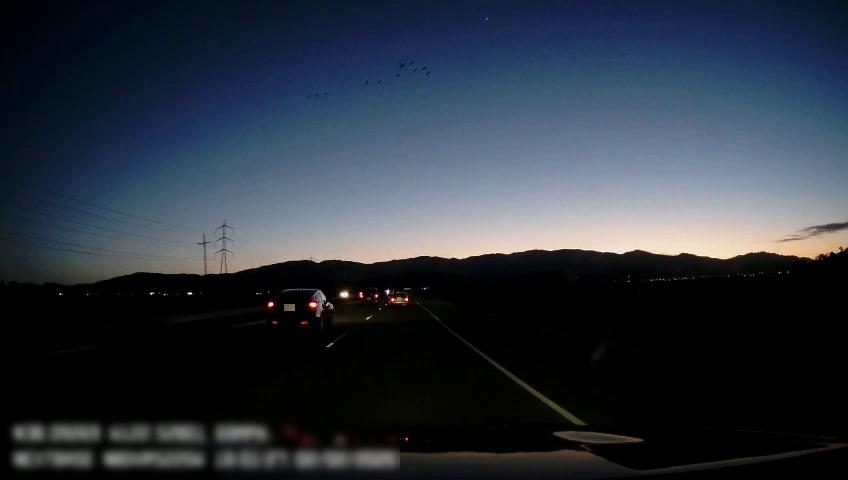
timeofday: Dusk/Dawn/Twilight
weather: Sunny
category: Drivable Space
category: Vehicles | Car
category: Vehicles | Car
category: Vehicles | Car
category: Lanes | Current Lane
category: Lanes | Alternate Lane